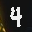
Label: 4